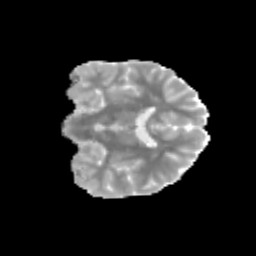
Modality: MD
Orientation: coronal
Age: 11
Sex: male
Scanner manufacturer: siemens
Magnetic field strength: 3 T
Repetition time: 3.8 s
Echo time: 0.07 s